五年级 · 画法几何学
画出下面左图分别从前、左和上面看到的形状。

前面

左面

上面

1

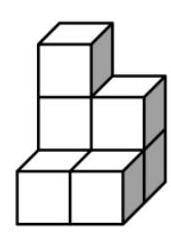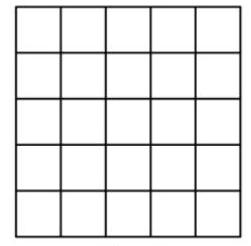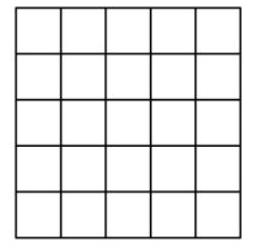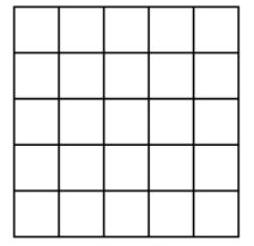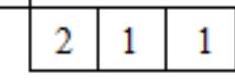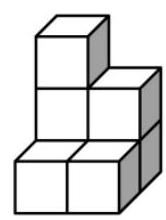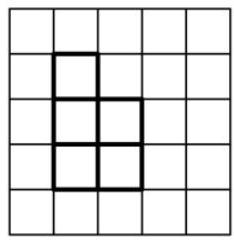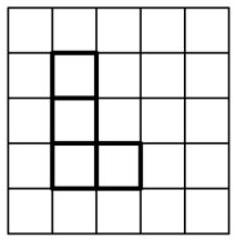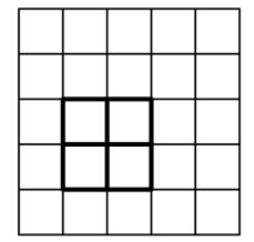
答案: 解见详解

【分析】根据所给几何体, 从前面看到两列, 左面 3 个小正方形, 右面 2 个; 从左面看有 2 列小正方形, 左面 3 个, 右面 1 个; 从上面看到有 4 个小正方形, 呈“田”字形排列。

【详解】如图:

前面

左面

上面

【点睛】本题是考查从不同方向观察物体和几何图形, 是培养学生的观察能力。